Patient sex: F
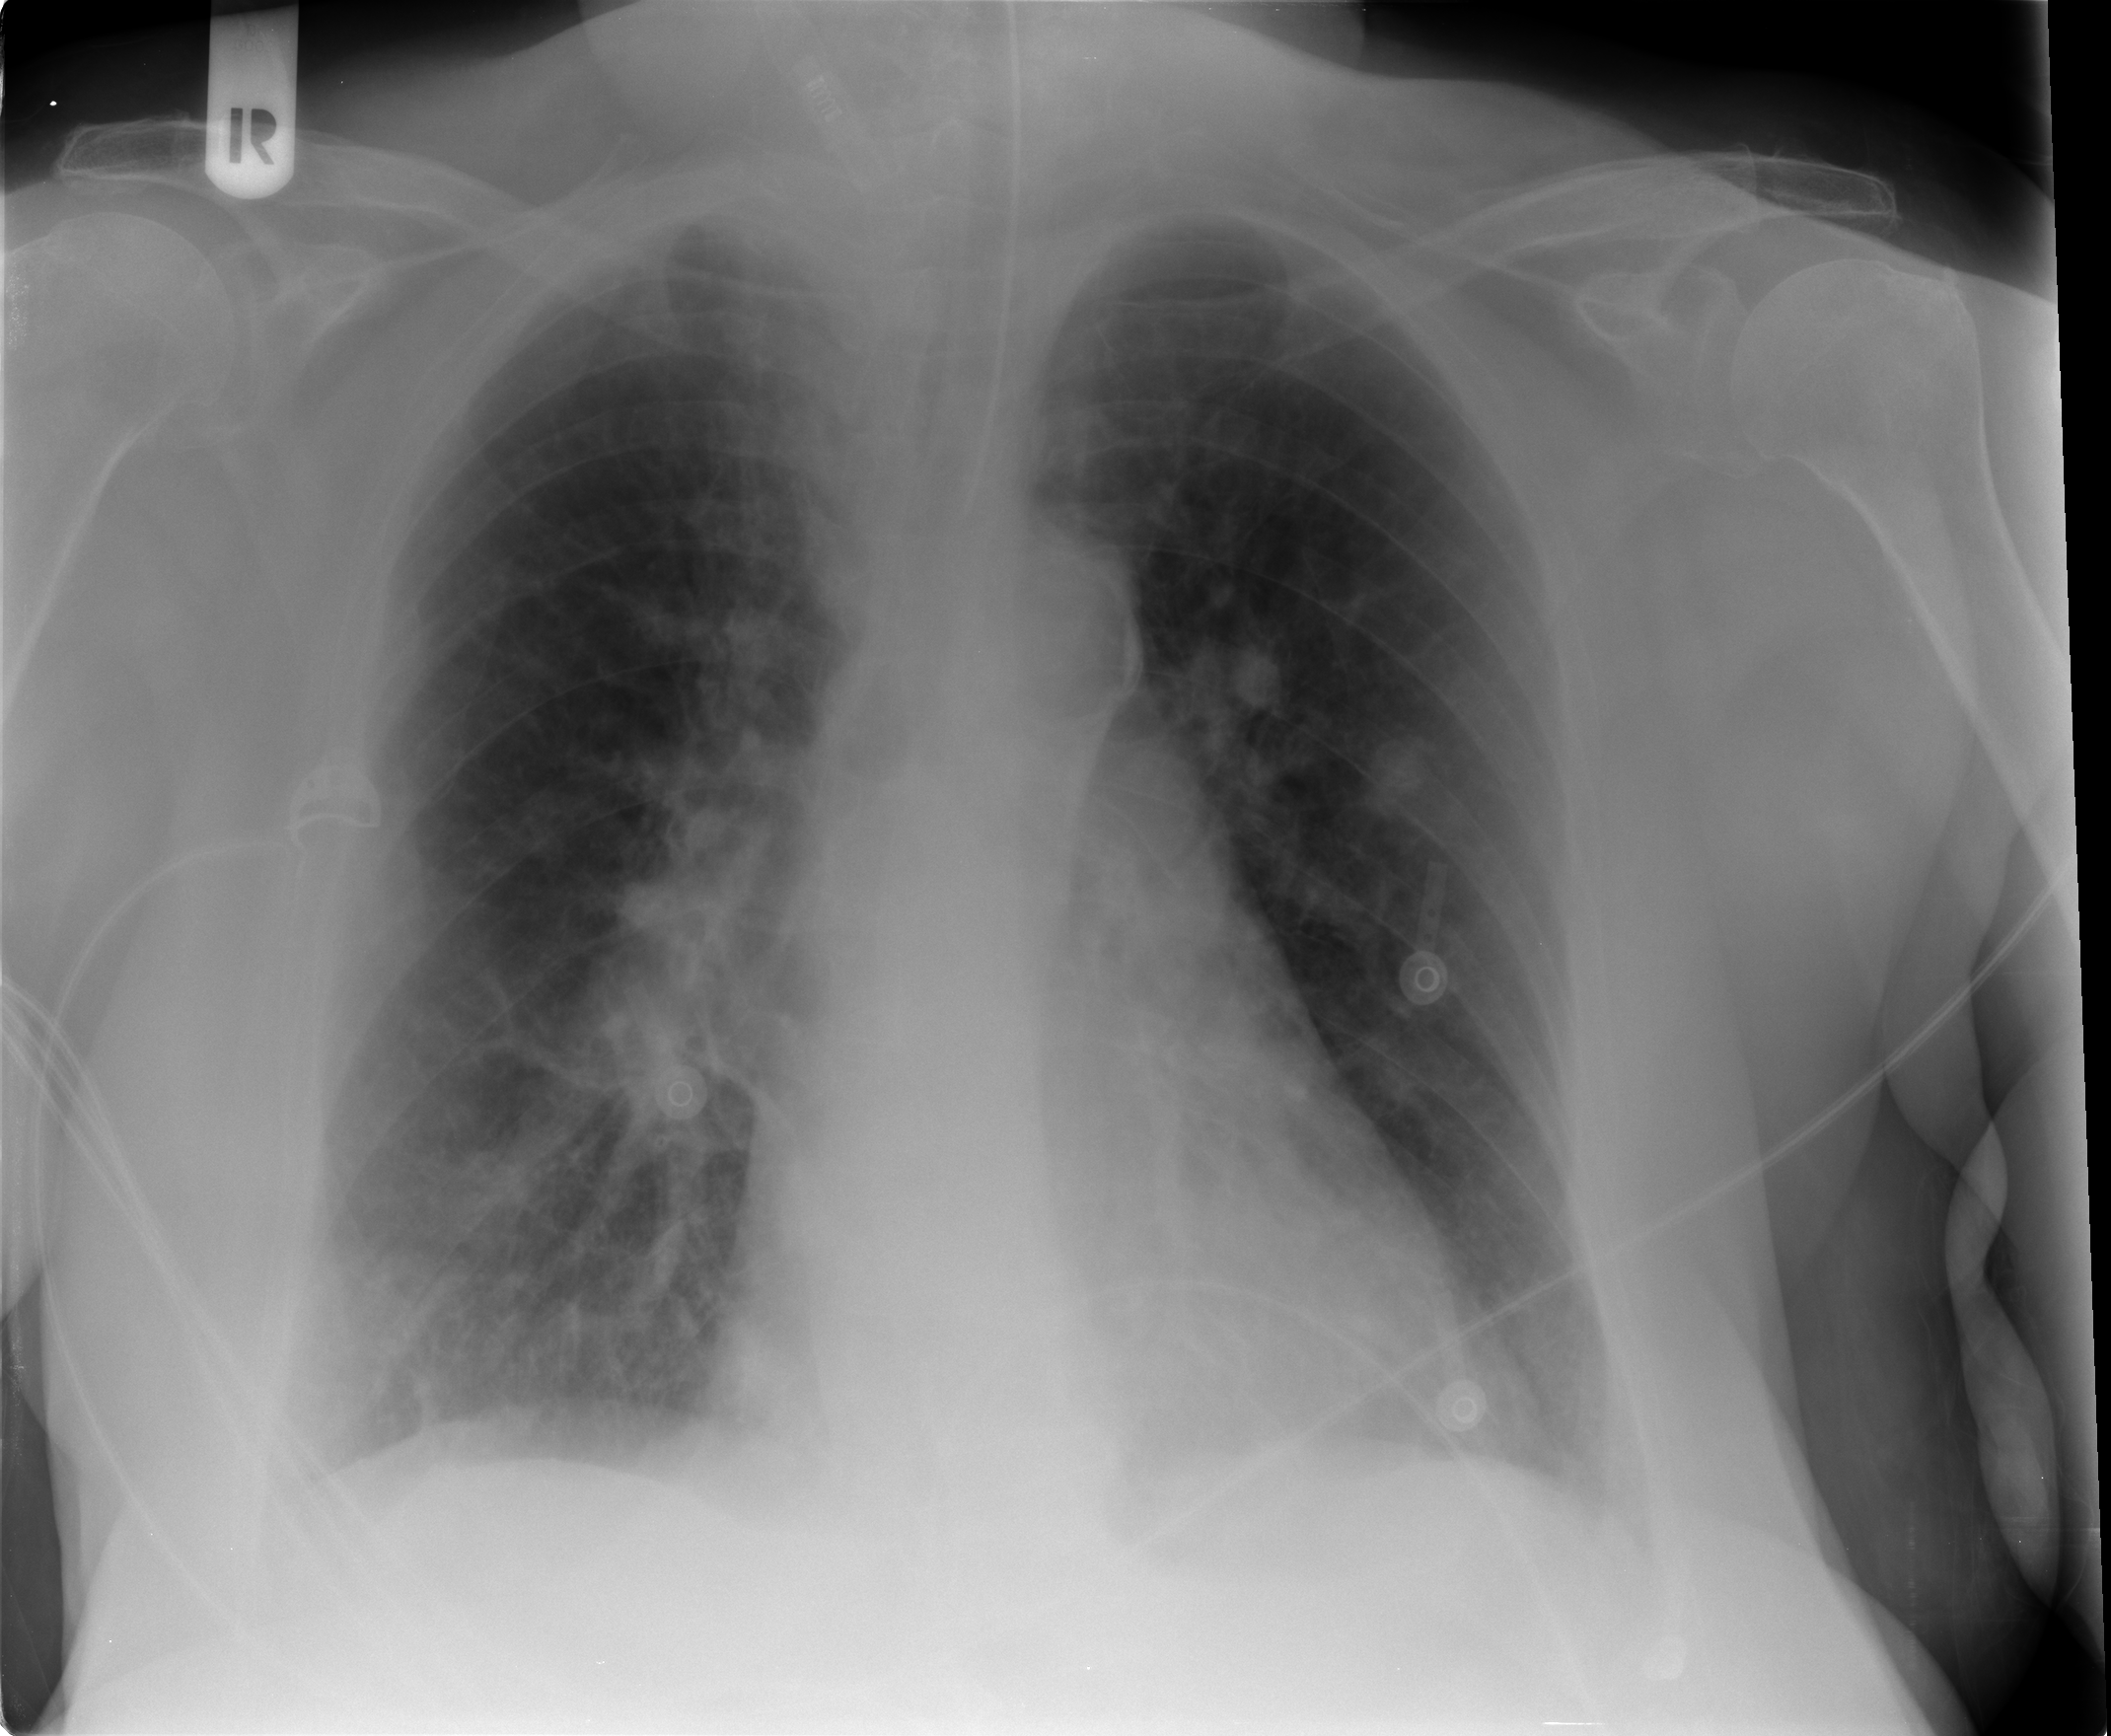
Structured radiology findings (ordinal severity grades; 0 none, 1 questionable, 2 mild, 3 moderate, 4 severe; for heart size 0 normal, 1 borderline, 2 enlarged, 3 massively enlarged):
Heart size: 2
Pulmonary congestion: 3
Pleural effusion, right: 2
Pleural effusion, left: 2
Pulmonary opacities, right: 0
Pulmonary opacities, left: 2
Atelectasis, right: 1
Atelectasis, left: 1